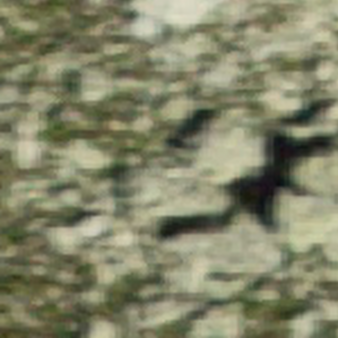
Label: bouldering_area